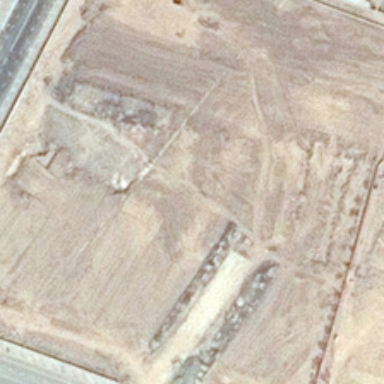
A road is near a piece of yellow bareland .